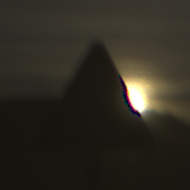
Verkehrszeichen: KurveLinks
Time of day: SunriseSunset
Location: Outdoor (Nature)
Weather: PartlyCloudy
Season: NotSpecified
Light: Natural